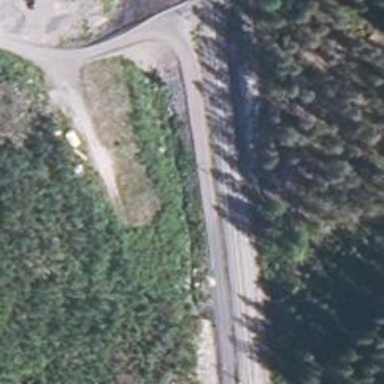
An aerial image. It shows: Railway track with continuous electrified contact line.